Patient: sex M, age 48
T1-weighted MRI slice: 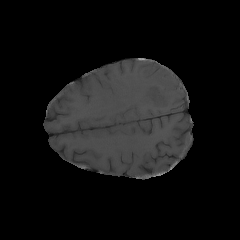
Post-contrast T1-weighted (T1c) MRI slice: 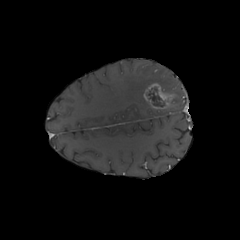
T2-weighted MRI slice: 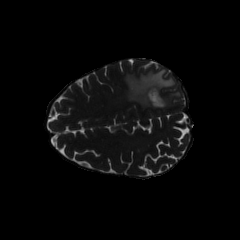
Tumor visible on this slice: yes
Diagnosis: Glioblastoma, IDH-wildtype
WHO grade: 4